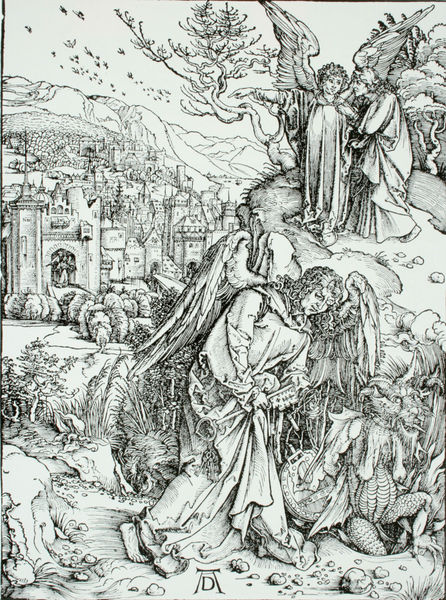
Titel: Apokalypse - Der Engel mit dem Schlüssel zum Abgrund
Künstler: Albrecht Dürer
Institution: (Seriendruck)
Schlagwörter: baum, berg, blätter, felsen, flügel, himmel, vogel, weiß, bäume, landschaft, menschen, stadt, blumen, grau, hintergrund, kleider, rücken, schwarz, szene, zeichnung, gras, haus, schloss, weg, wiese, gespräch, bibel, gefieder, stein, steine, tragen, signatur, erde, gräser, häuser, hügel, natur, vögel, zweige, busch, büsche, boden, gewand, kind, pflanzen, höhle, locken, renaissance, anhöhe, turm, vogelschwarm, engel, früchte, mais, umrisse, ansicht, zwei, berge, bergig, fels, gebirge, hang, bergkette, grafik, schattierung, monochrom, linien, signiert, sigantur, seine, signatu, böschung, essen, zeigen, tor, barfuss, burg, türme, festung, schwarm, druck, lithographie, schwarz-weiß, initialen, monogramm, schraffur, radierung, stich, kupfer, buchstabe, buchstaben, treffen, wappen, stadttor, wurzeln, hügelig, apokalypse, teufel, wesen, begegnung, gebückt, fingerzeig, heiliger, schlüssel, dürer, ähren, deuten, gerafft, kupferstich, jerusalem, geflügelt, schafe, erzengel, putti, stumpf, ungeheuer, luzifer, drache, michael, legende, nürnberg, monster, albrecht, albrecht dürer, prophezeiung, gabriel, vogelflug, dürrer, monogram, vita, engelsflügel, dialog, stahlstich, albrecht dürrer, bamberg, bogelzug, hintergurnd, swarzweiß, d, hjügel